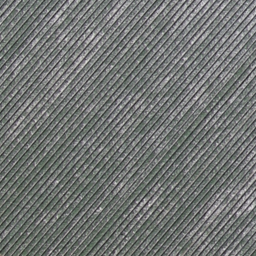
Label: agricultural